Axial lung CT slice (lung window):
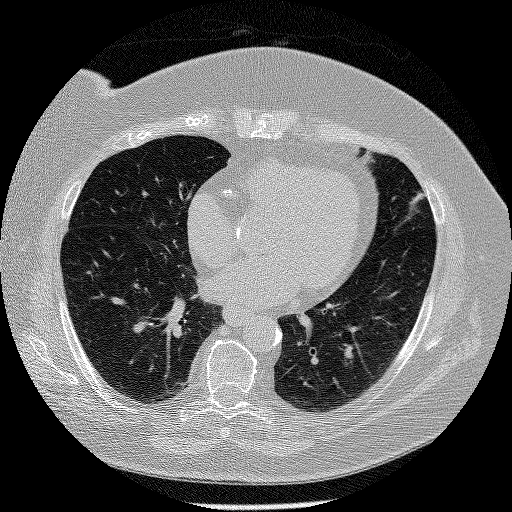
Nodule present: no